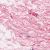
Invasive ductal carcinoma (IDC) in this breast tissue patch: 0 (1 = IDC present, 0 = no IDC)